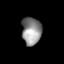
Tissue: lung
Cell type: Endothelial cells
Senescence score: 0.646
Nuclear area (px): 528
Mean DAPI intensity: 141.932